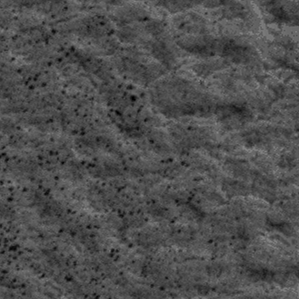
Label: frost